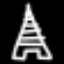
Label: The Eiffel Tower